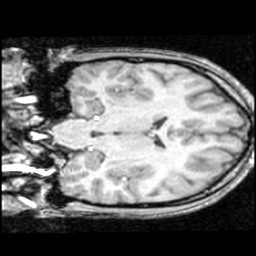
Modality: T1w
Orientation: coronal
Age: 15
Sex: male
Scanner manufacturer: ge
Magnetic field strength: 1.5 T
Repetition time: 0.03333 s
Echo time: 0.008 s